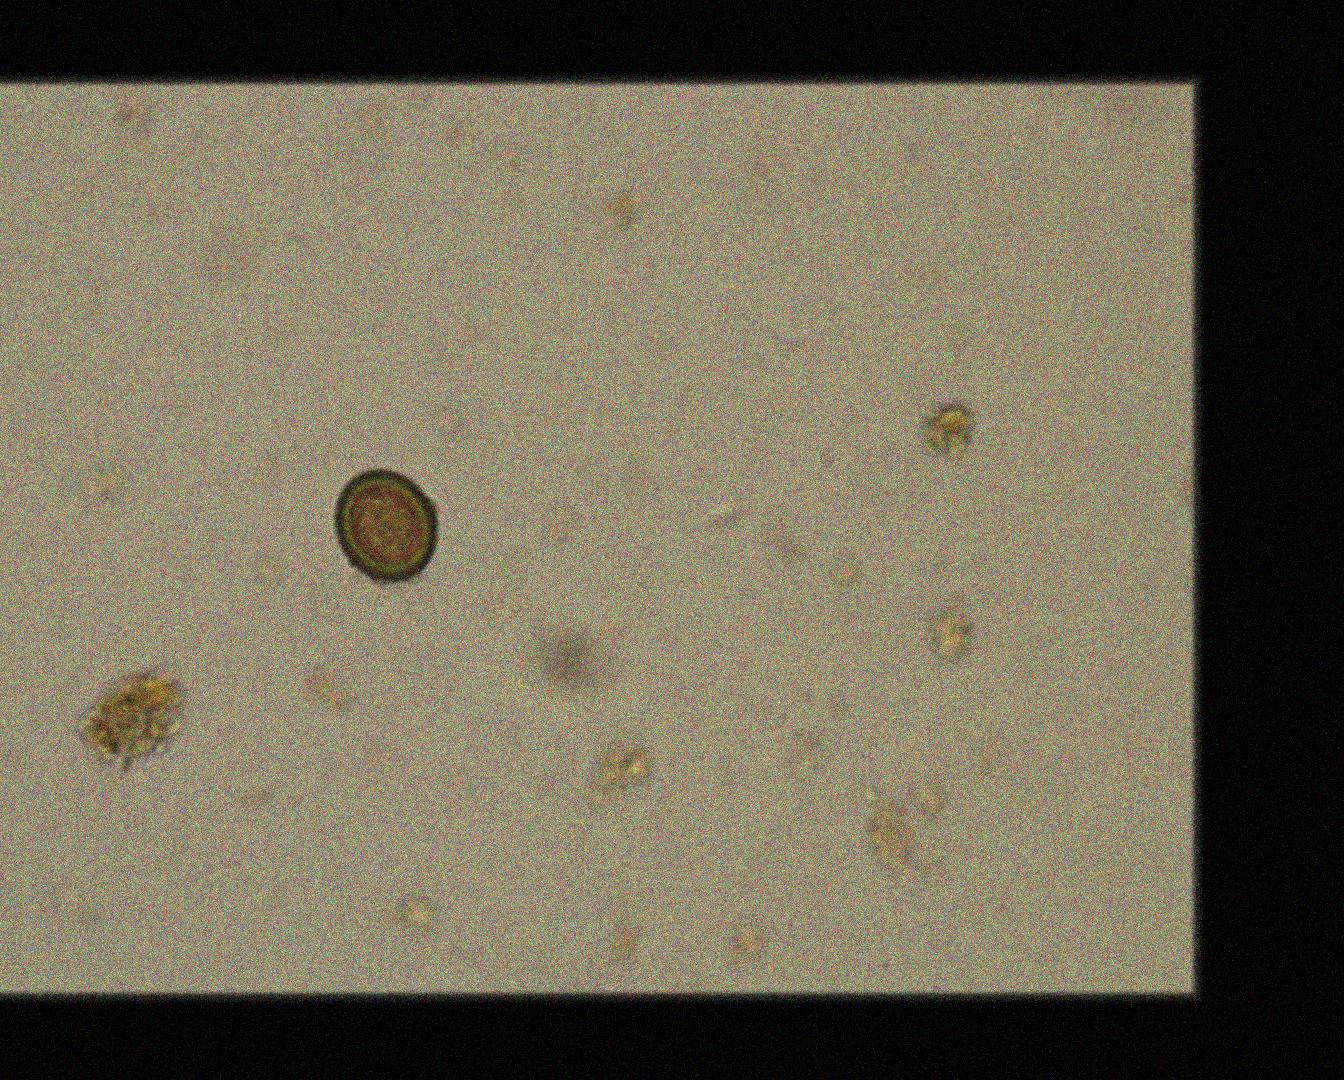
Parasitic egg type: Taenia spp. egg